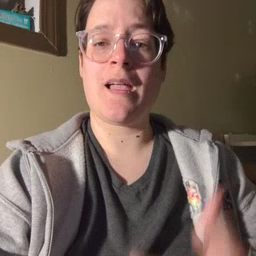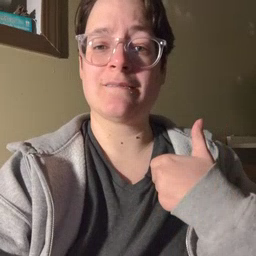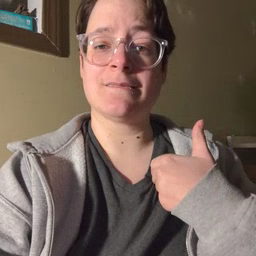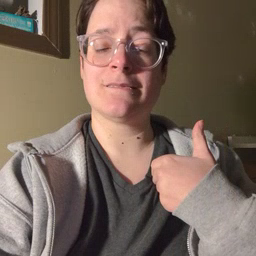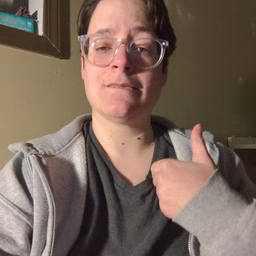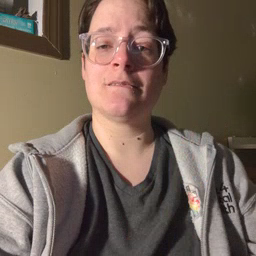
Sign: have